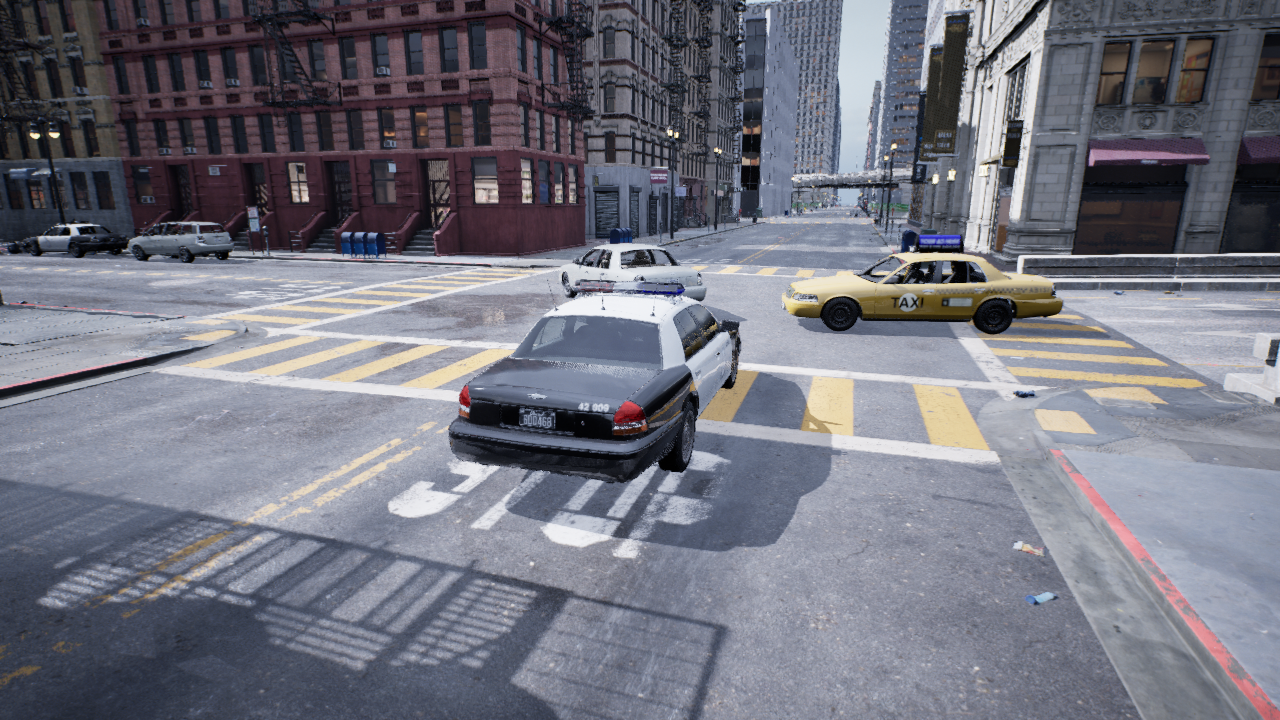
Venue: residential
Lighting: overcast
Vehicle rig: sedan